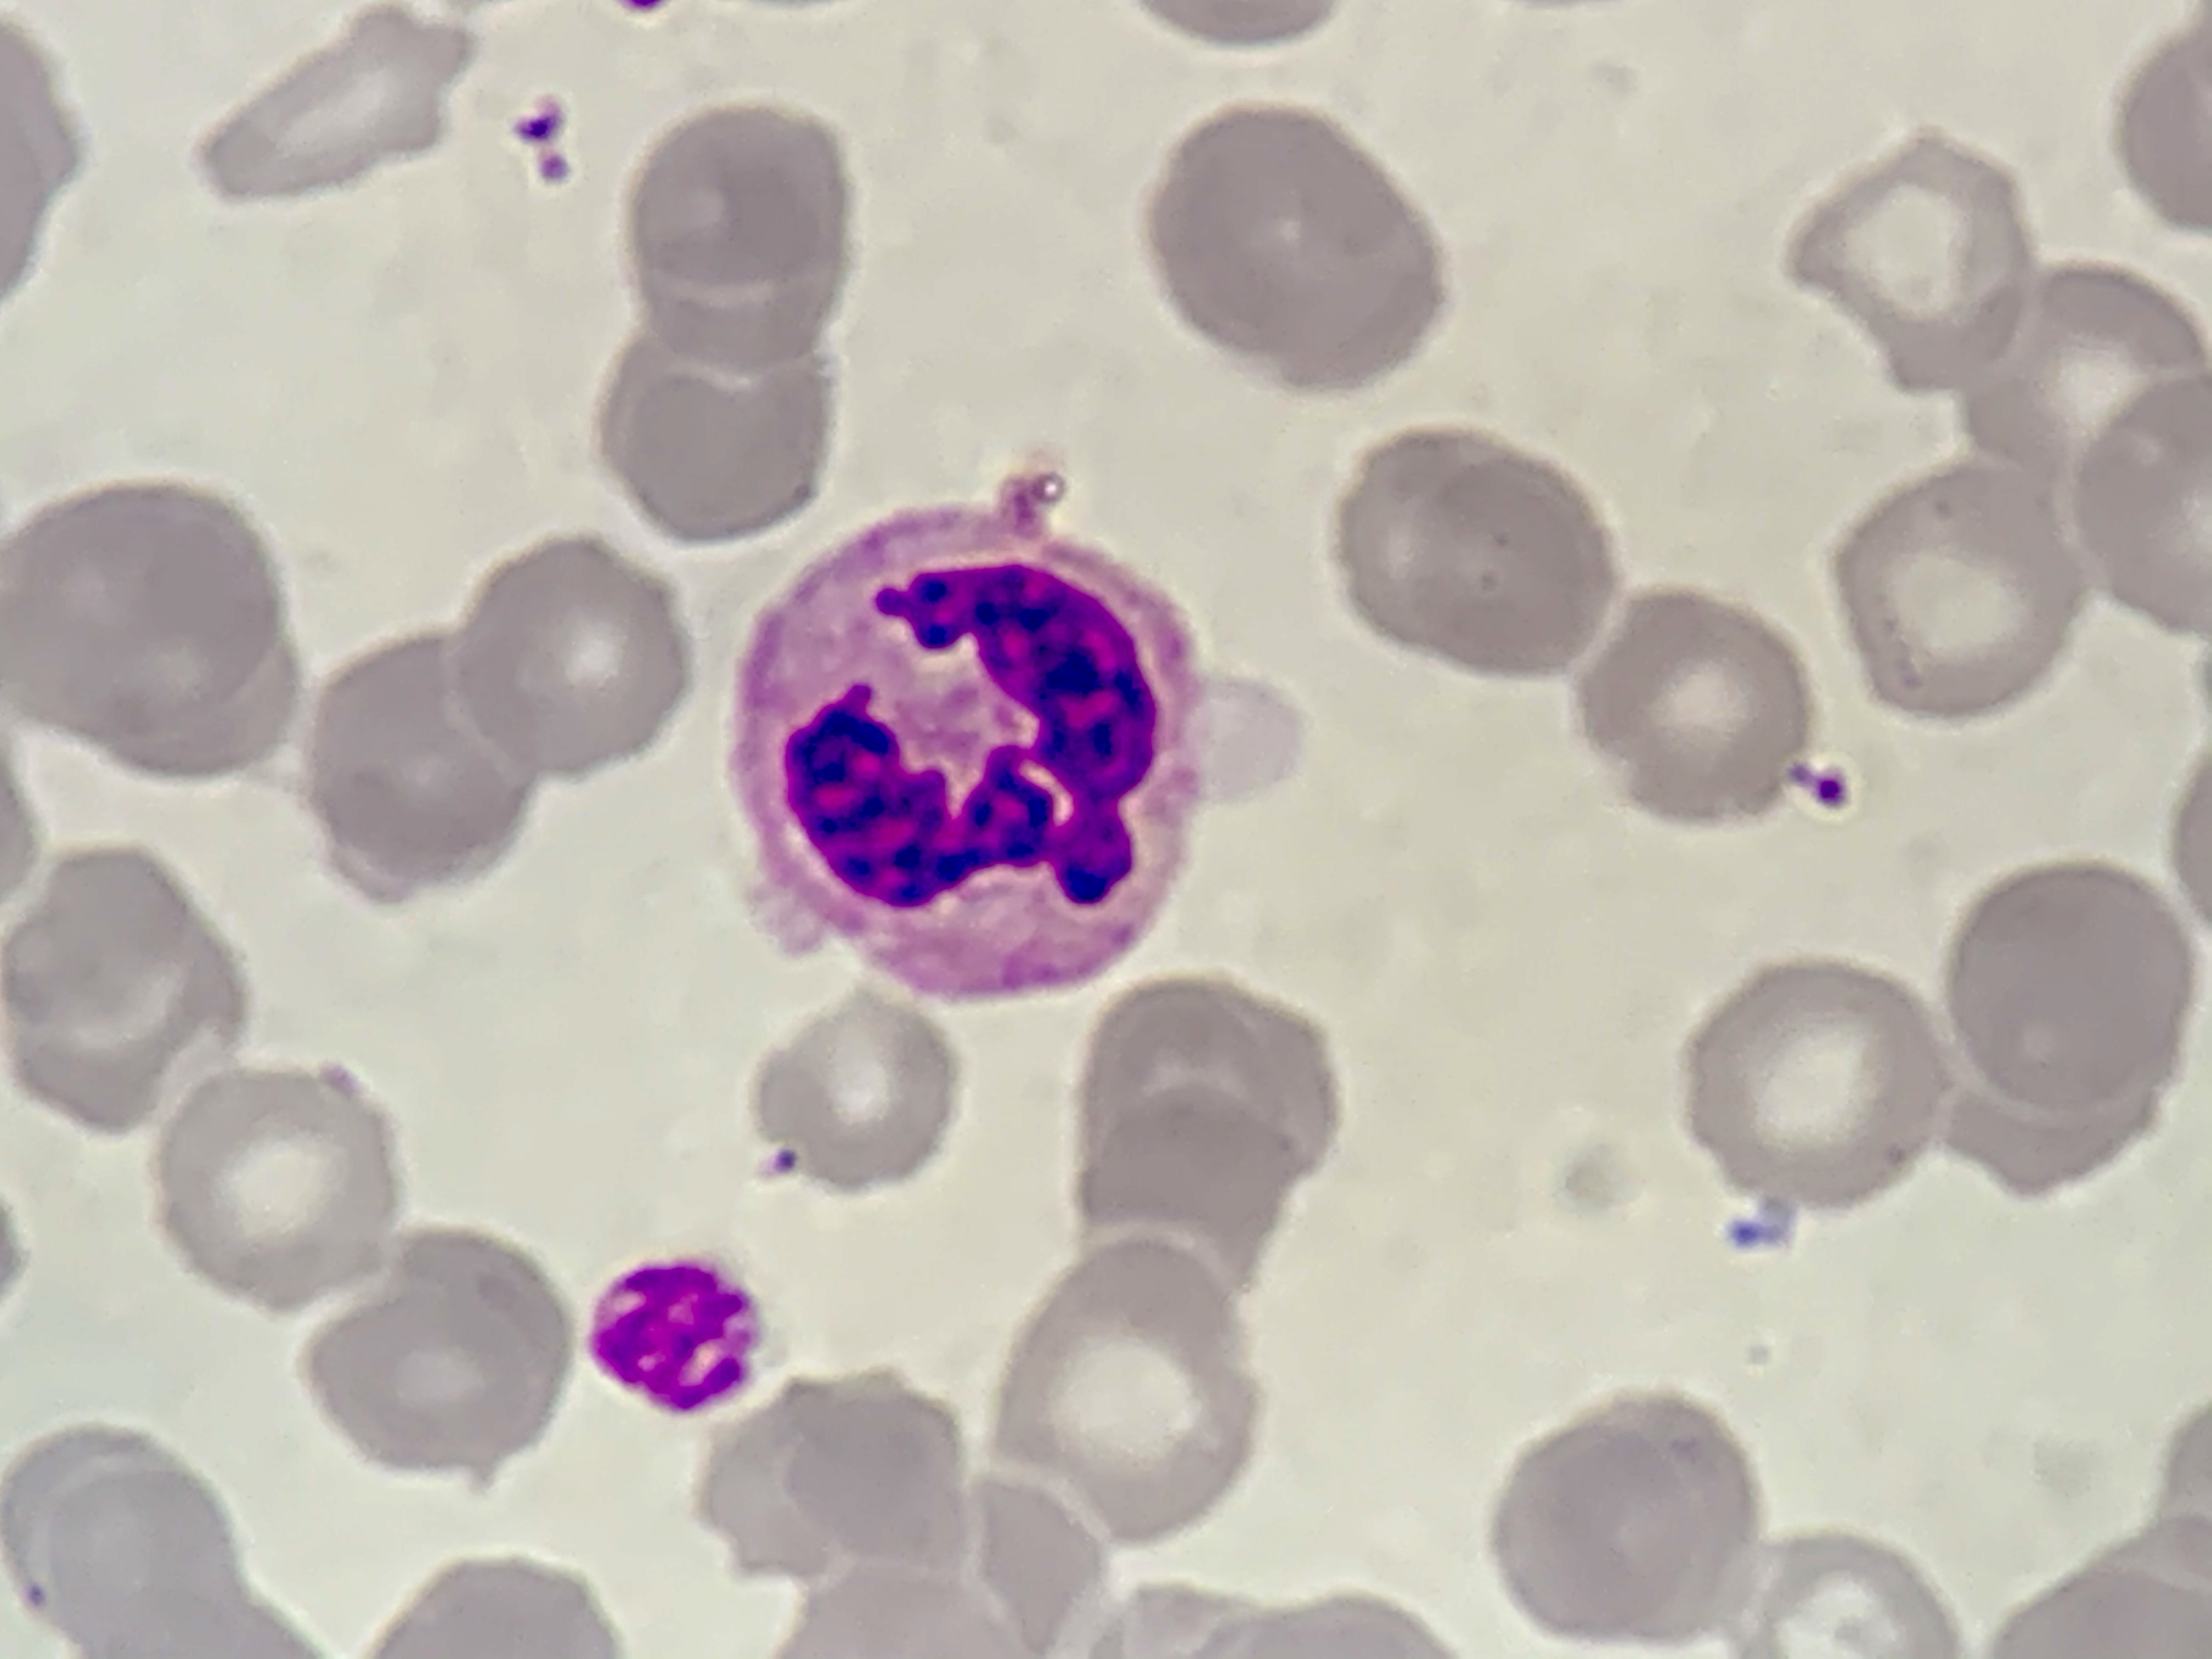
Cell type: NEUTROPHILS